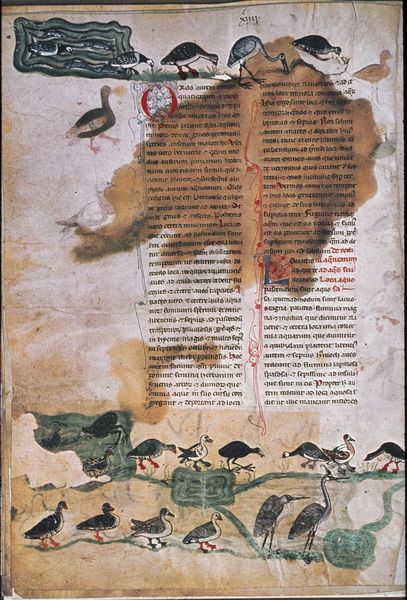
Titel: Falkenbuch Friedrichs des II.; De arte venandi cum avibus
Institution: Rom, Biblioteca Vaticana
Schlagwörter: blau, fluss, see, braun, grau, rot, ornament, vögel, schrift, ente, laufen, vergilbt, enten, verzierung, buch, seite, illustration, kranich, reiher, fleck, buchdruck, pergament, storch, anfangsbuchstabe, l, o, stroch, kafeefleck